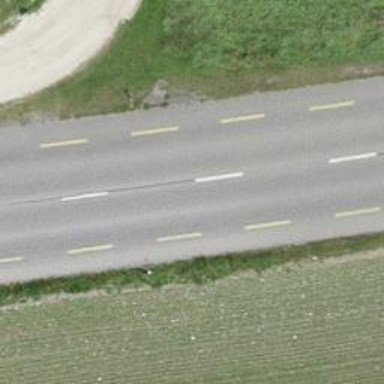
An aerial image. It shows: Primary highway with asphalt surface and designated lane for cyclists.